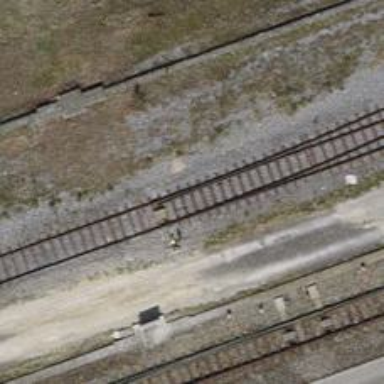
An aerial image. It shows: Railway switch.